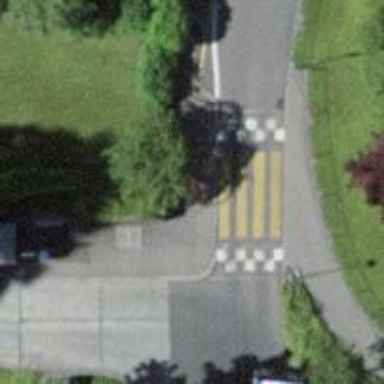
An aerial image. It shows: Uncontrolled zebra crossing with notable zebra markings.